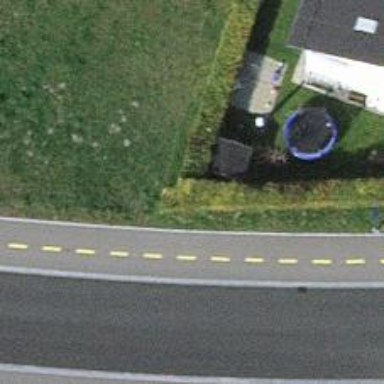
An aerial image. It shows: Hedge barrier.